Question: I am working an excel sheet that highlights certains cells base on certain validity periods. I have a cell h3 holding validity of 4yr for a certificate. Every 4yrs, the certificate needs renewal. Also, I have a name on row 8 holding the last certification date on h8.
How can I set excel to change the background color of h8 when the certificate date is 2months away from expiration? i.e how can i program the sheet to obey this legend

Thank you.
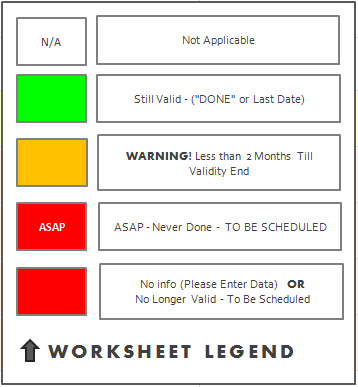
Answer: @summea thanks alot, your answer helped as foundation for enitired spreadsheet implementation.
'''
A | B | C
-----------------------|-----------------|------------
1 validity | 1yrs | 4yrs
2 last certification date| 6/12/2012 | 29/4/2011
3 last certification date| 8/05/2011 | 13/11/2013
'''
i wanted a spreadsheet that would obey this legend:

using the example sheet above, the formula looked somewhat like this
'''
/* GREEN */ =IF(OR(B2="DONE", B2="done"), TRUE, AND(B$1<>0, OR((TODAY()-DATE(YEAR(B2), MONTH(B2),DAY(B2)))<((B$1*365)-60))))
/* RED */ =IF(OR(ISBLANK(B2), B2="ASAP", B2="asap"), TRUE, AND(B$1<>0, IF((TODAY()-DATE(YEAR(B2), MONTH(B2),DAY(B2)))>=(B$1*365), TRUE, FALSE)))
/* YELLOW */ =IF(AND(B$1<>0, (TODAY()-DATE(YEAR(B2), MONTH(B2),DAY(B2)))>=((B$1*365)-60)), TRUE, FALSE)
'''
these are the formulas i used to achieve it. my final output looked somewhat like this

you can <URL>. this isnt the original file, but it stood as test ground for the original. thanks guys.